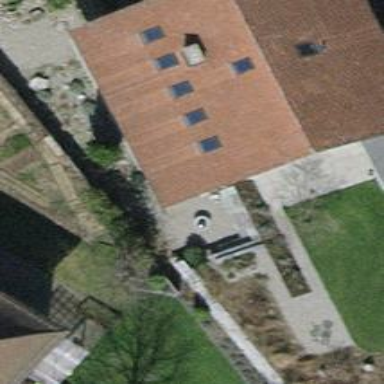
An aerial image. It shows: Detached building with tiled roof.